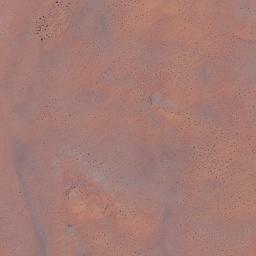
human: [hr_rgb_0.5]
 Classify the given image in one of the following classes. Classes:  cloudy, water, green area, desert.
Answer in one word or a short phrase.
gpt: desert